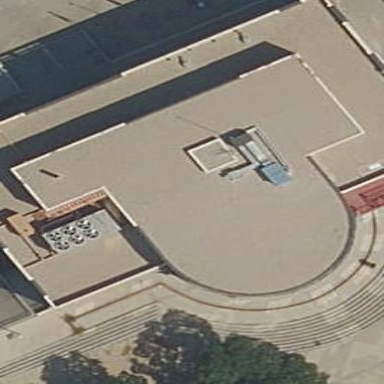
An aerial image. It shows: Part of building.